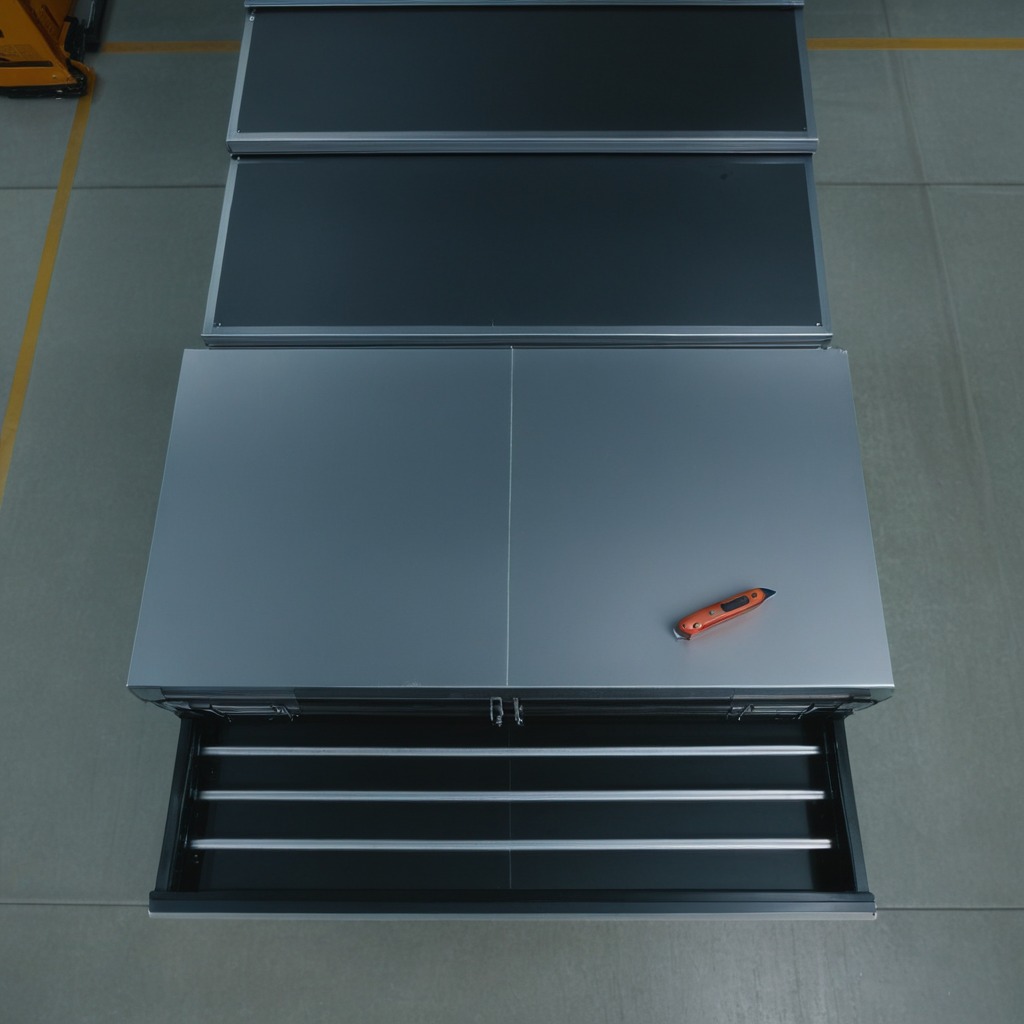
A utility knife lying on a toolbox surface in an airplane hangar workshop 8K.